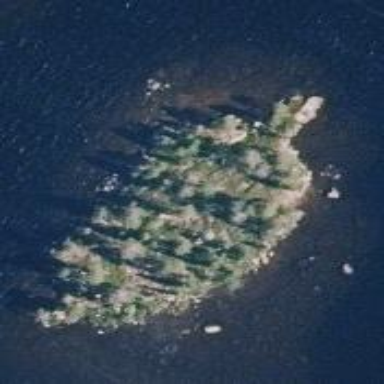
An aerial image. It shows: Islet.